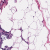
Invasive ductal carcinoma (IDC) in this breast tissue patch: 0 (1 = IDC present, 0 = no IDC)